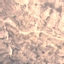
Label: HerbaceousVegetation